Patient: sex M, age 53
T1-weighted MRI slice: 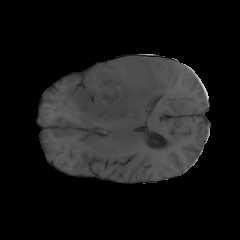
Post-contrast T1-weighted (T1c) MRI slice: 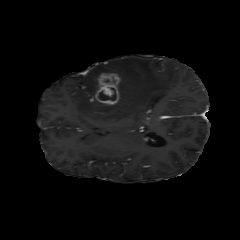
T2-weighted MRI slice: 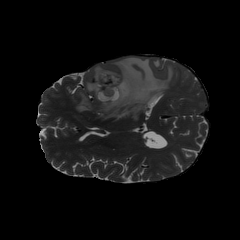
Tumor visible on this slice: yes
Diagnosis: Glioblastoma, IDH-wildtype
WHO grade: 4